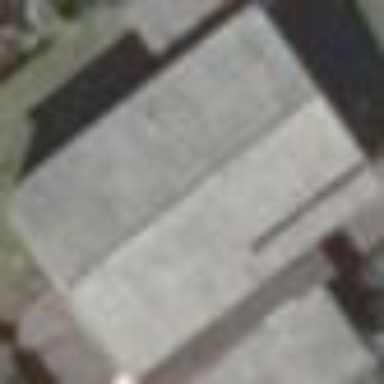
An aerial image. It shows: Detached building with gabled roof.